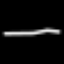
Label: line